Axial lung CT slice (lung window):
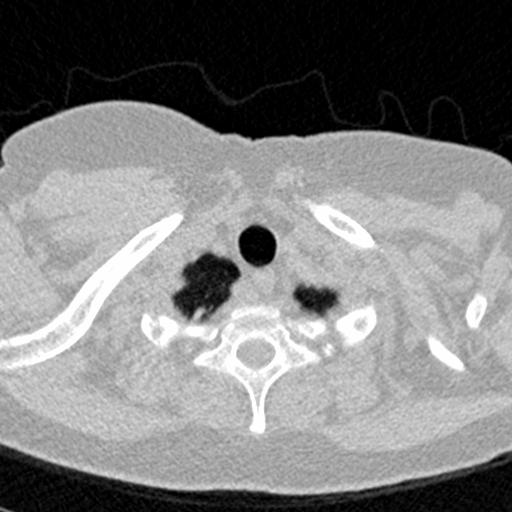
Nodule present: no